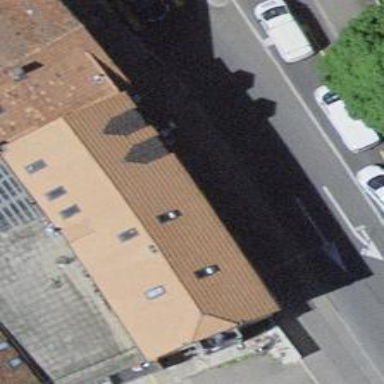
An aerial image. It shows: Restaurant.